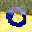
Label: 0